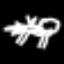
Label: palm tree